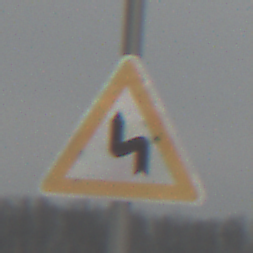
Verkehrszeichen: DoppelkurveZunaechstLinks
Umgebung: Outdoor, Nature
Tageszeit: MorningAfternoon
Wetter: Overcast
Licht: Natural
Jahreszeit: Winter
Kontrast: LowContrast